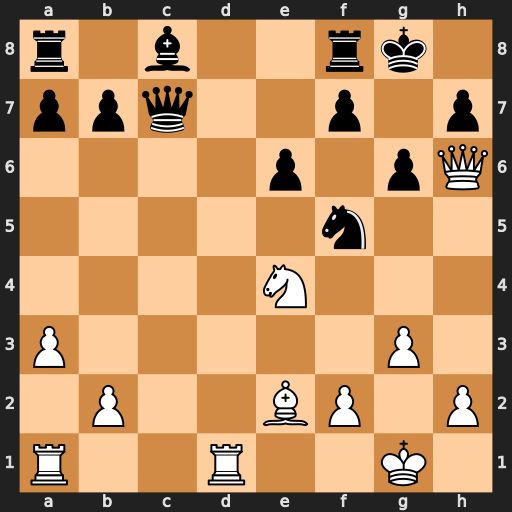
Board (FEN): r1b2rk1/ppq2p1p/4p1pQ/5n2/4N3/P5P1/1P2BP1P/R2R2K1
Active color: w
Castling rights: -
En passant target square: -
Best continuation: Nf6+ Kh8 Qxf8#